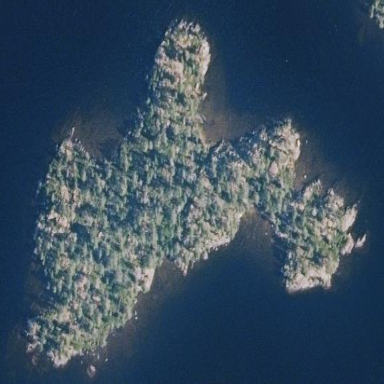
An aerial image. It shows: Islet.